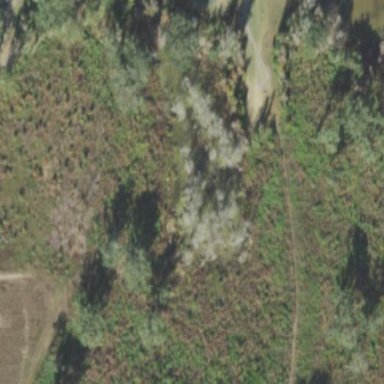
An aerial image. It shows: Swampy wetland area.